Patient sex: M
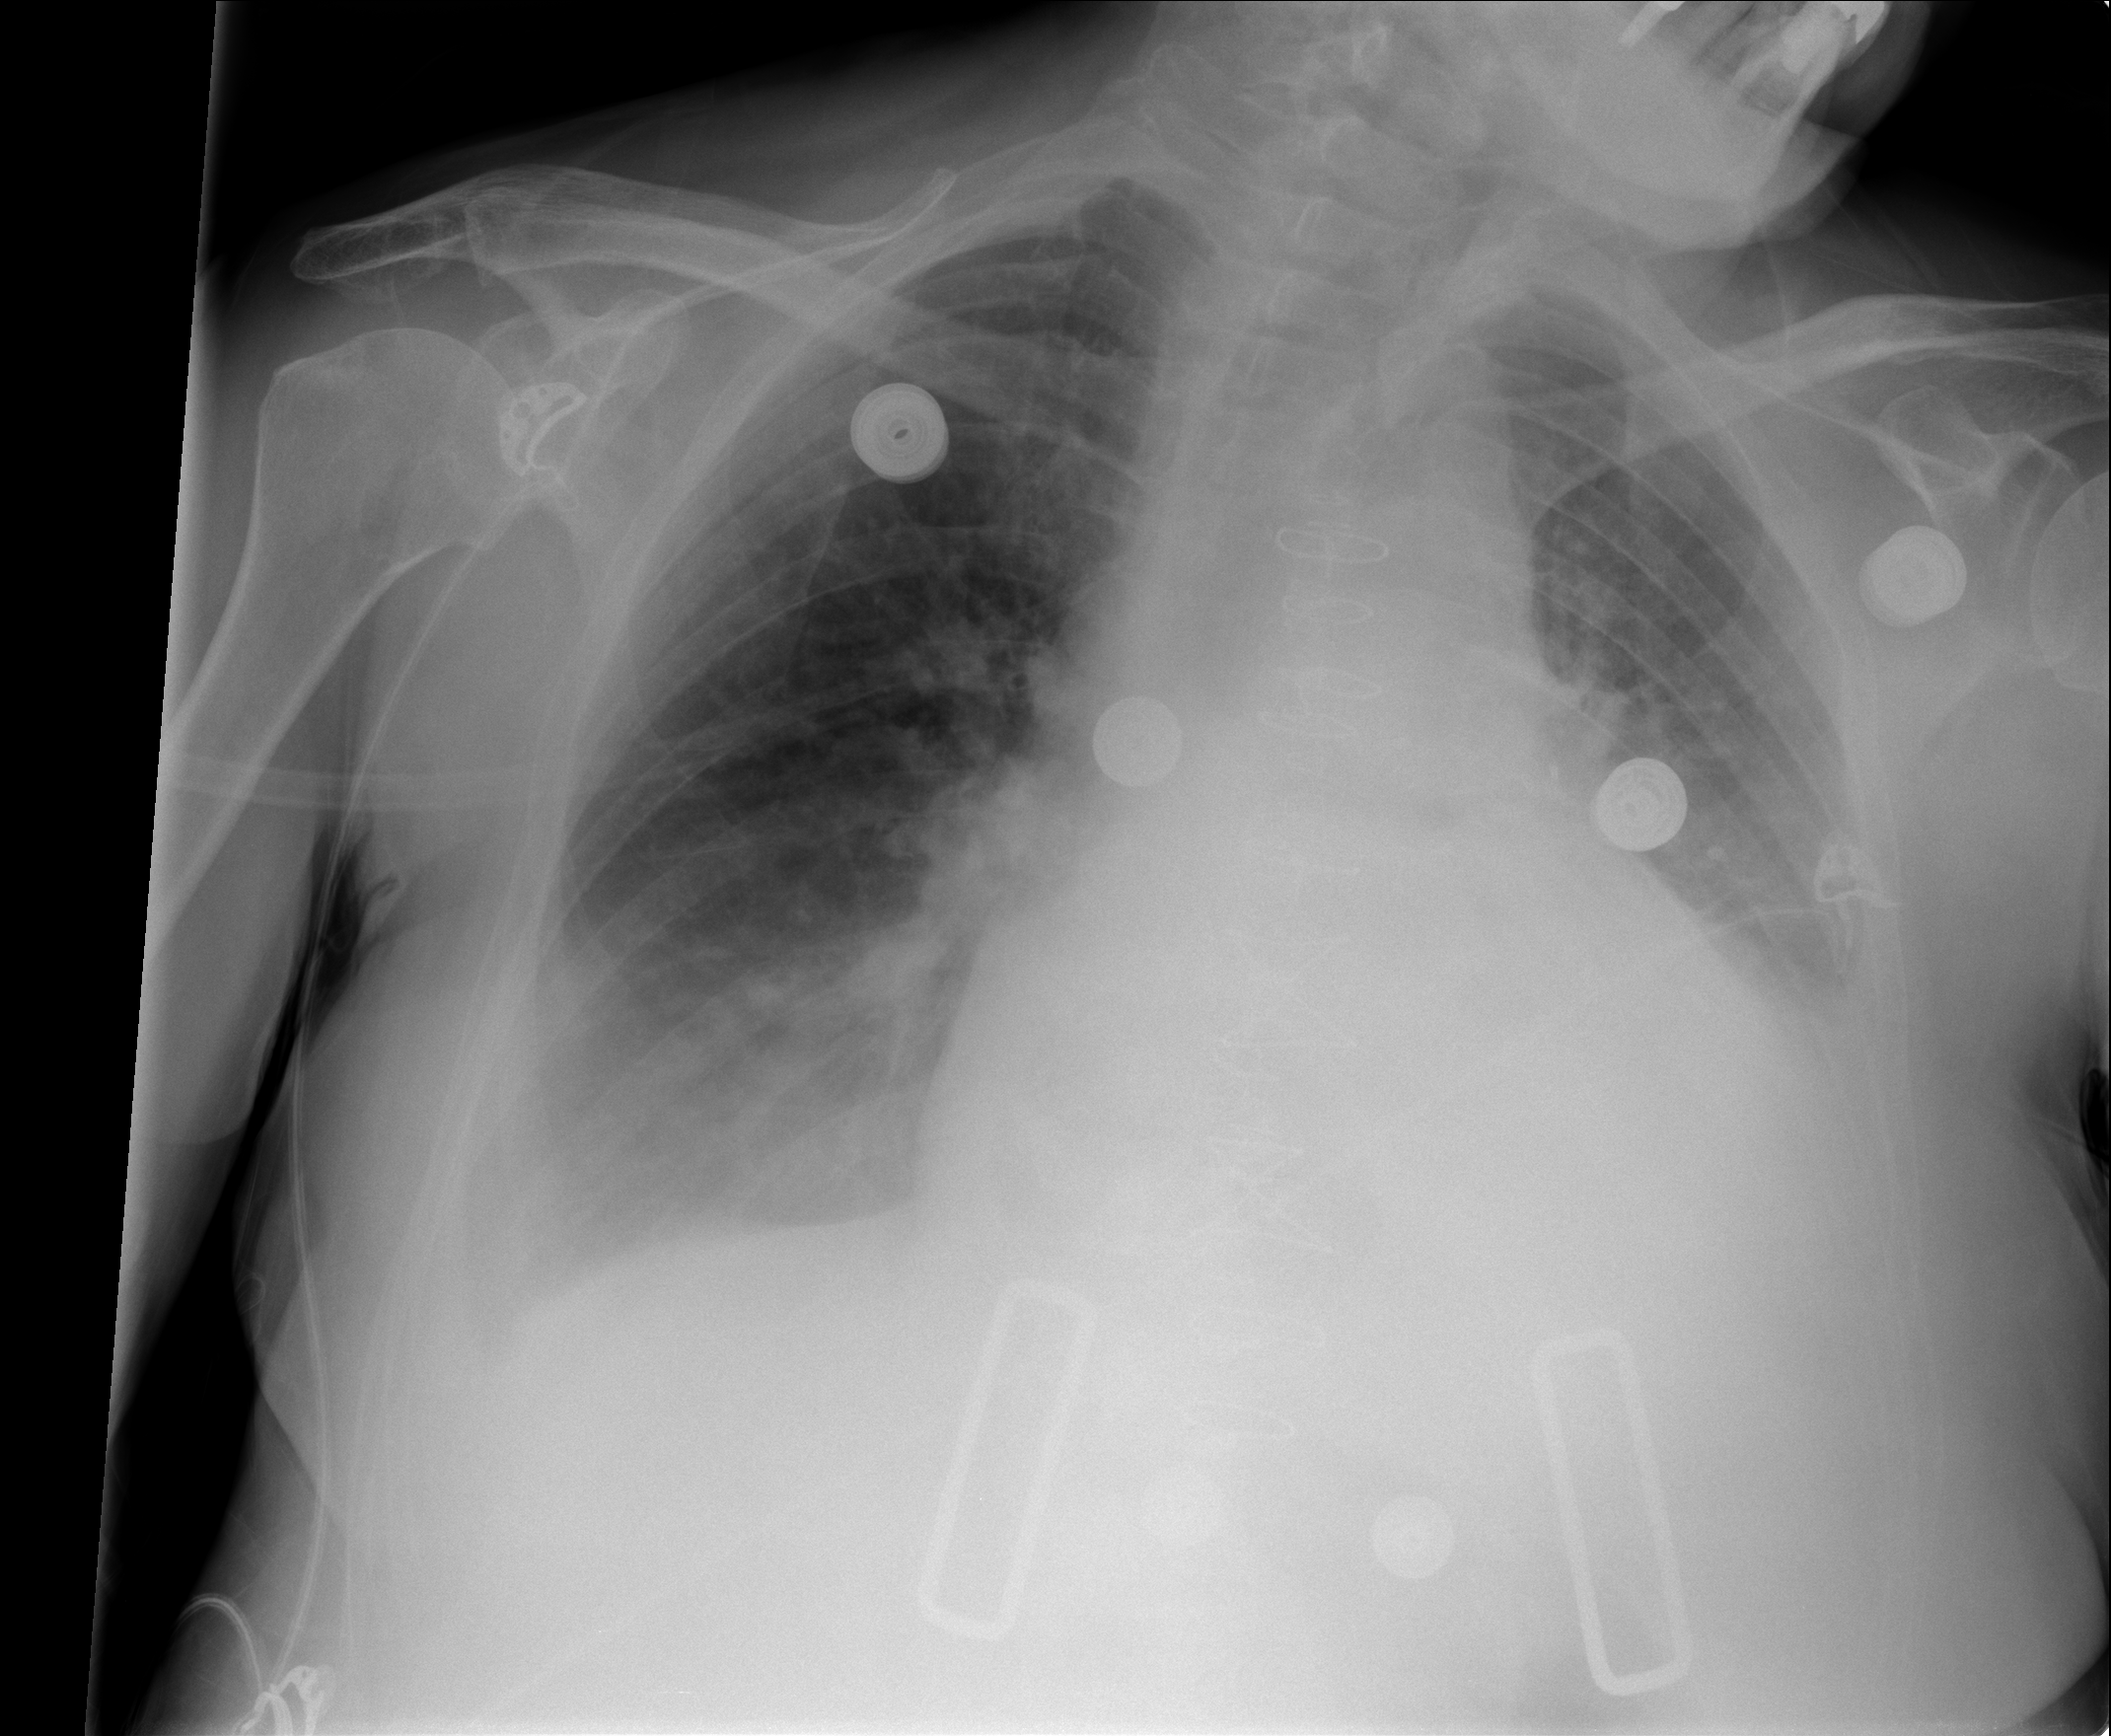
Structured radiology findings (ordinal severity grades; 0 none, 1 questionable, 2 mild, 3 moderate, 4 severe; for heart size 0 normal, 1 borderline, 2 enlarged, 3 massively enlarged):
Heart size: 2
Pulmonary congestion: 1
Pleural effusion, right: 2
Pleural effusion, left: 2
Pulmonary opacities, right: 1
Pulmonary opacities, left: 1
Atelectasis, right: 2
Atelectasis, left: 2